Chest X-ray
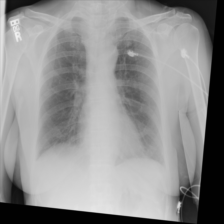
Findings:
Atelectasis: negative
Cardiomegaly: negative
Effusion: negative
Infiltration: negative
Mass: negative
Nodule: negative
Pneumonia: negative
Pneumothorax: negative
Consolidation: negative
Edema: negative
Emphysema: negative
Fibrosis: negative
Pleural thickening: negative
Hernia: negative